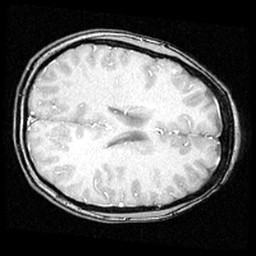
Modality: inplaneT1
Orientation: axial
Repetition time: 0.2 s
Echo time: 0.0036 s